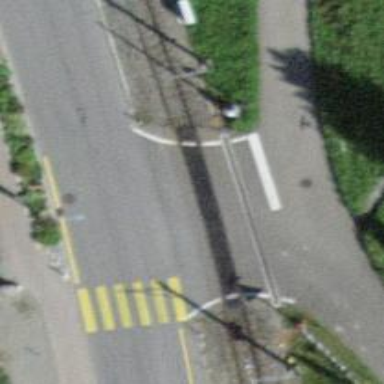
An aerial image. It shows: Railway level crossing.